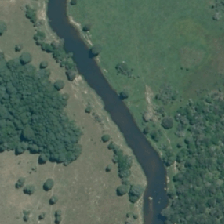
Land cover: low_producing_grassland